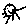
Label: sun